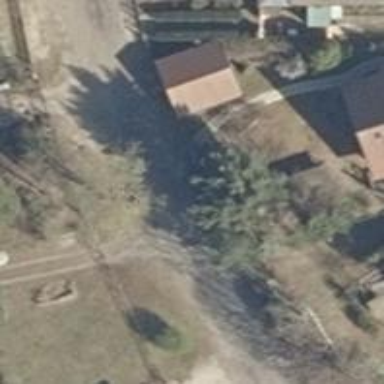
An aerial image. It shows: Driveway leading to service road.